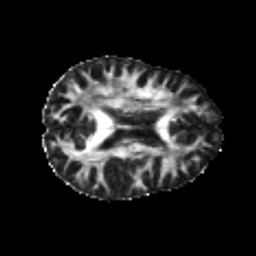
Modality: FA
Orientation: axial
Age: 24
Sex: female
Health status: healthy
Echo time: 0.074 s